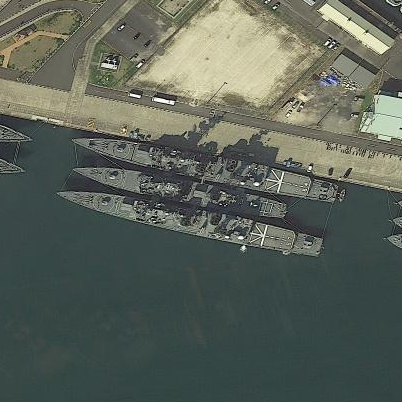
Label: cruiser